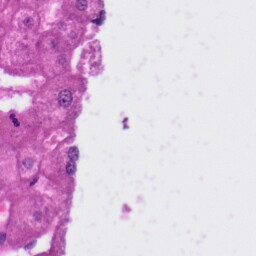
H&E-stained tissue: Liver